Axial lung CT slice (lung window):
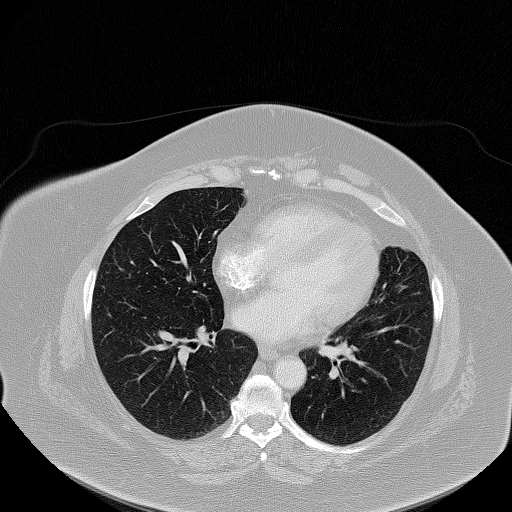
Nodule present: no